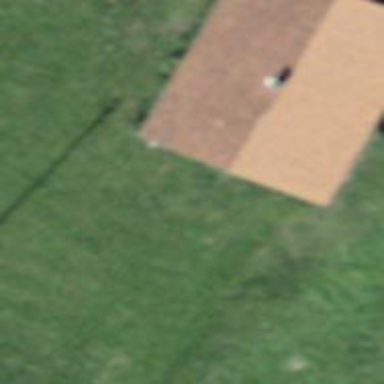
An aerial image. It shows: Farm building.